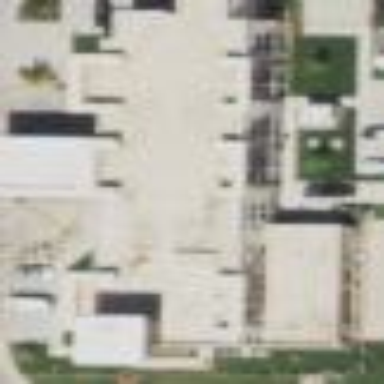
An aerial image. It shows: Hotel building.